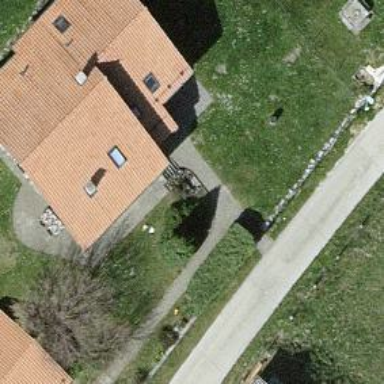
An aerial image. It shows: Residential building.